Question: After installing 'CorePlot' I get the following errors:
'Property attributes 'assign' and 'weak' are mutually exclusive'

What does that mean?
Thank you!
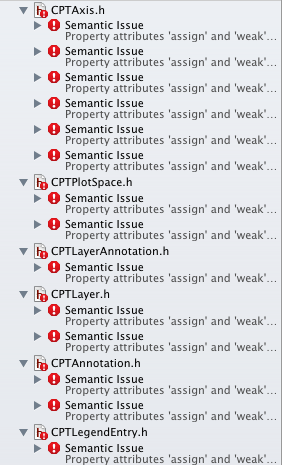
Answer: I bet you're trying to use the 0.9 snapshot or a version that isn't the current one in the repository. The headers were not compatible with an ARC-enabled project until about a month or so ago.
Pull the latest version of the framework from the Mercurial repository to fix this. There are a few more subtle things that needed to be modified in the headers to make this ARC-compatible than just pulling out the '__weak' symbols. The latest version in the repository is fully tested and compatible with a ARC-enabled applications targeting iOS 4.0, 5.0, Snow Leopard, and Lion.